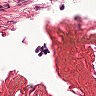
Metastatic tissue present: no